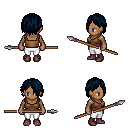
a pixel art fantasy rpg character, female body template, human, dark skin, brown pirate shirt, white pants, raven bangs hairstyle, maroon shoes, spear, four views (front, back, left, right), 2x2 character sprite sheet, small pixel art, hard edges, no anti-aliasing